Field crop: tomato
Growth stage: 1
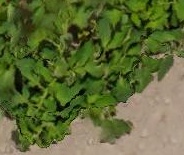
Species: tomato